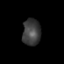
Tissue: prostate
Cell type: T cells
Senescence score: 0.2151
Nuclear area (px): 471
Mean DAPI intensity: 62.548